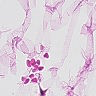
Metastatic tissue present: no